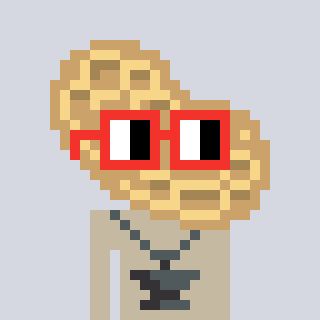
a pixel art character with square red glasses, a peanut-shaped head and a bege-colored body on a cool background